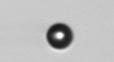
Label: bead